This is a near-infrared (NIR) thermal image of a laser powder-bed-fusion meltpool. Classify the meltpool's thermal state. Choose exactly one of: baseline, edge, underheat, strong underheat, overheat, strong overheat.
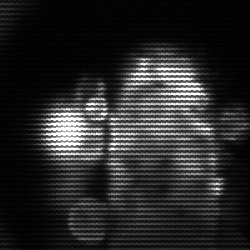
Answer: strong underheat